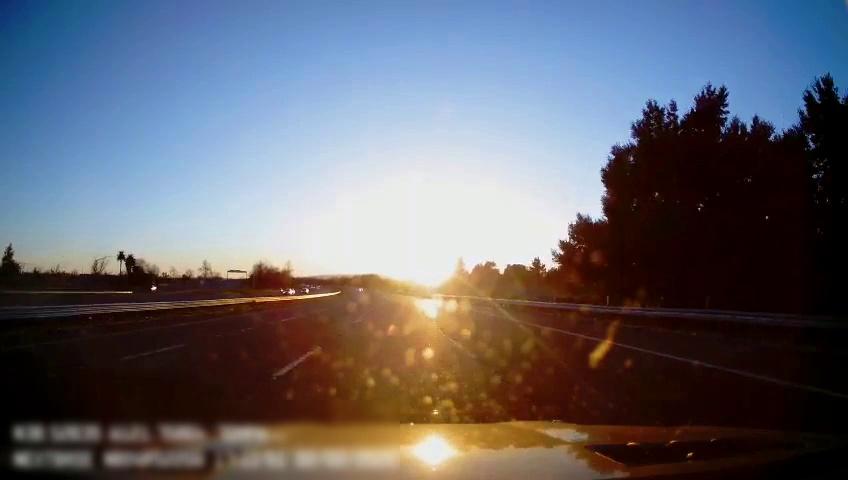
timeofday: Day
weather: Sunny
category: Drivable Space
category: Drivable Space
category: Vehicles | Truck
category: Vehicles | Car
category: Lanes | Alternate Lane
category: Lanes | Alternate Lane
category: Lanes | Current Lane
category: Lanes | Current Lane
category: Lanes | Alternate Lane